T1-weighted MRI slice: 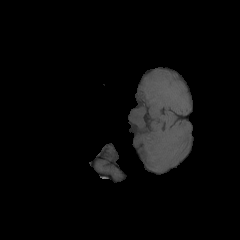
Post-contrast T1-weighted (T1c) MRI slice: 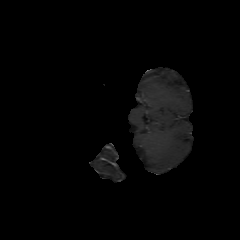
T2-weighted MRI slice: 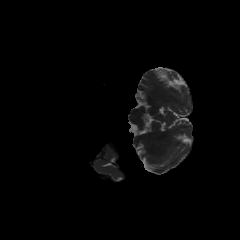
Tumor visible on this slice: no